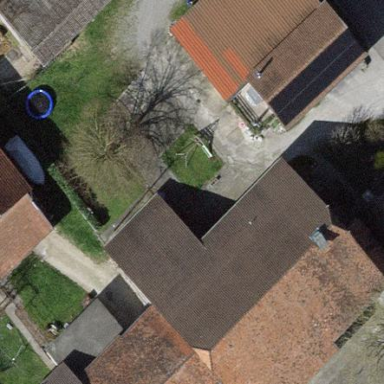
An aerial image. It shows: Hipped roof house.